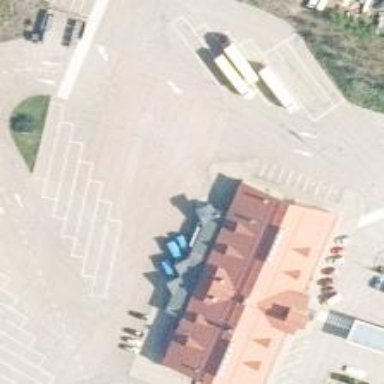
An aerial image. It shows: Retail building housing restaurant.